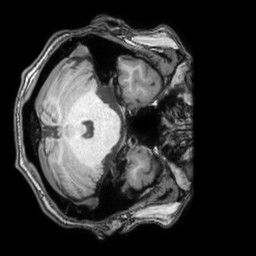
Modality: T1w
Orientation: axial
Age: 38
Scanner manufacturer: philips
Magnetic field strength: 3 T
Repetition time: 0.007 s
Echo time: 0.003501 s